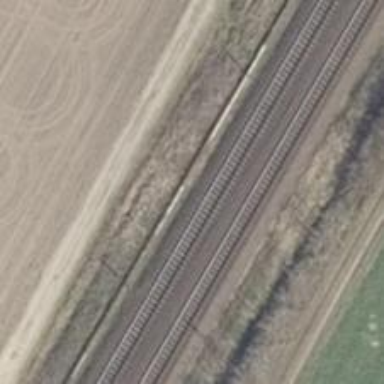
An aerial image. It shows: Track with grade 3 tracktype.